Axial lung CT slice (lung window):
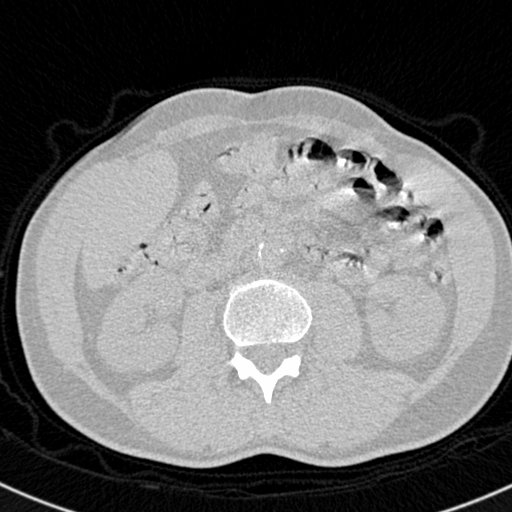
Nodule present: no